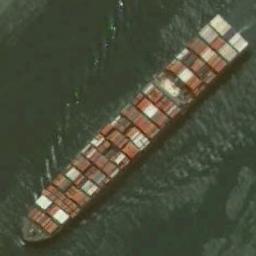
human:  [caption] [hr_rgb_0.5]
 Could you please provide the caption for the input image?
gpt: There is a ship in the green water .

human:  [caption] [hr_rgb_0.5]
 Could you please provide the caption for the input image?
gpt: A freighter full of containers travels on the blue sea .

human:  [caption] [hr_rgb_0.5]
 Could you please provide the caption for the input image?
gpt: The cargo ship full of containers is sailing in the dark green water .

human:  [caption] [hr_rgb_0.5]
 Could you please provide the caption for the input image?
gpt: There are many containers on the ship .

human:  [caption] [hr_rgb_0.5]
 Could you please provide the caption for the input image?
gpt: There are many containers on the ship .